Question: i am creating a homepage, for this i have placed a navigation bar on top of the viewport. The navigation bar contains buttons which should, attention, navigate the user from one section to another.
But actually they are placed on the left. I want them to be exactly center no matter if there are 2,3,4 or 5+ buttons. The whole "button-line" should exactly be centered.
Or to talk in pictures:

What is a common/possible pattern to accomplish this?
The only pattern i have in mind is to add a width to the button 'home' and 'ubuntu' and finally add 'margin 0 auto'.
'''
#navigationBar {
background-color:#660099;
}
.navigationButton {
background-color:transparent;
border-bottom:2px solid transparent;
display:inline-block;
cursor:pointer;
color:#ffffff;
font-family:arial;
font-size:17px;
padding:16px 31px;
text-decoration:none;
text-shadow:0px 1px 0px #2f6627;
}
.navigationButton:hover {
background-color:transparent;
border-bottom:2px solid #18ab29;
}
.navigationButton:active {
position:relative;
top:1px;
}
'''
'''
<!DOCTYPE html>
<html>
<head>
<title>Ubuntu</title>
<link rel="stylesheet" type="text/css" href="style/general.css" />
<link rel="stylesheet" type="text/css" href="style/navigationBar.css" />
</head>
<body>
<div id="navigationBar">
<a href="home.html" class="navigationButton">Home</a>
<a href="ubuntuOverview.html" class="navigationButton">Ubuntu</a>
</div>
</body>
</html>
'''
Hope somebody can help!
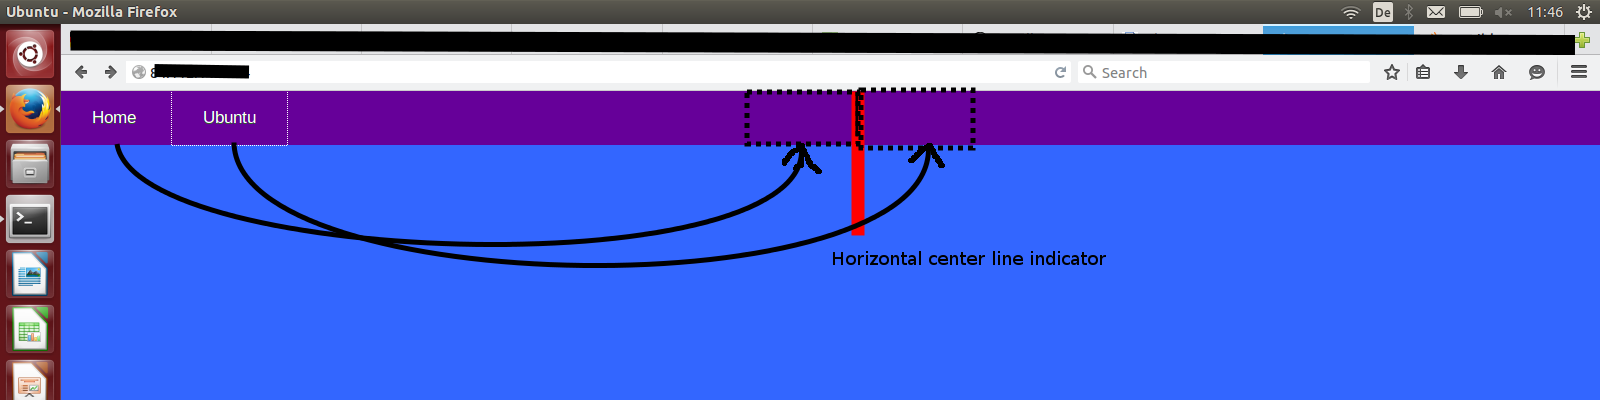
Answer: Add this:-
'''
#navigationBar {
background-color:#660099;
text-align:center;
}
'''